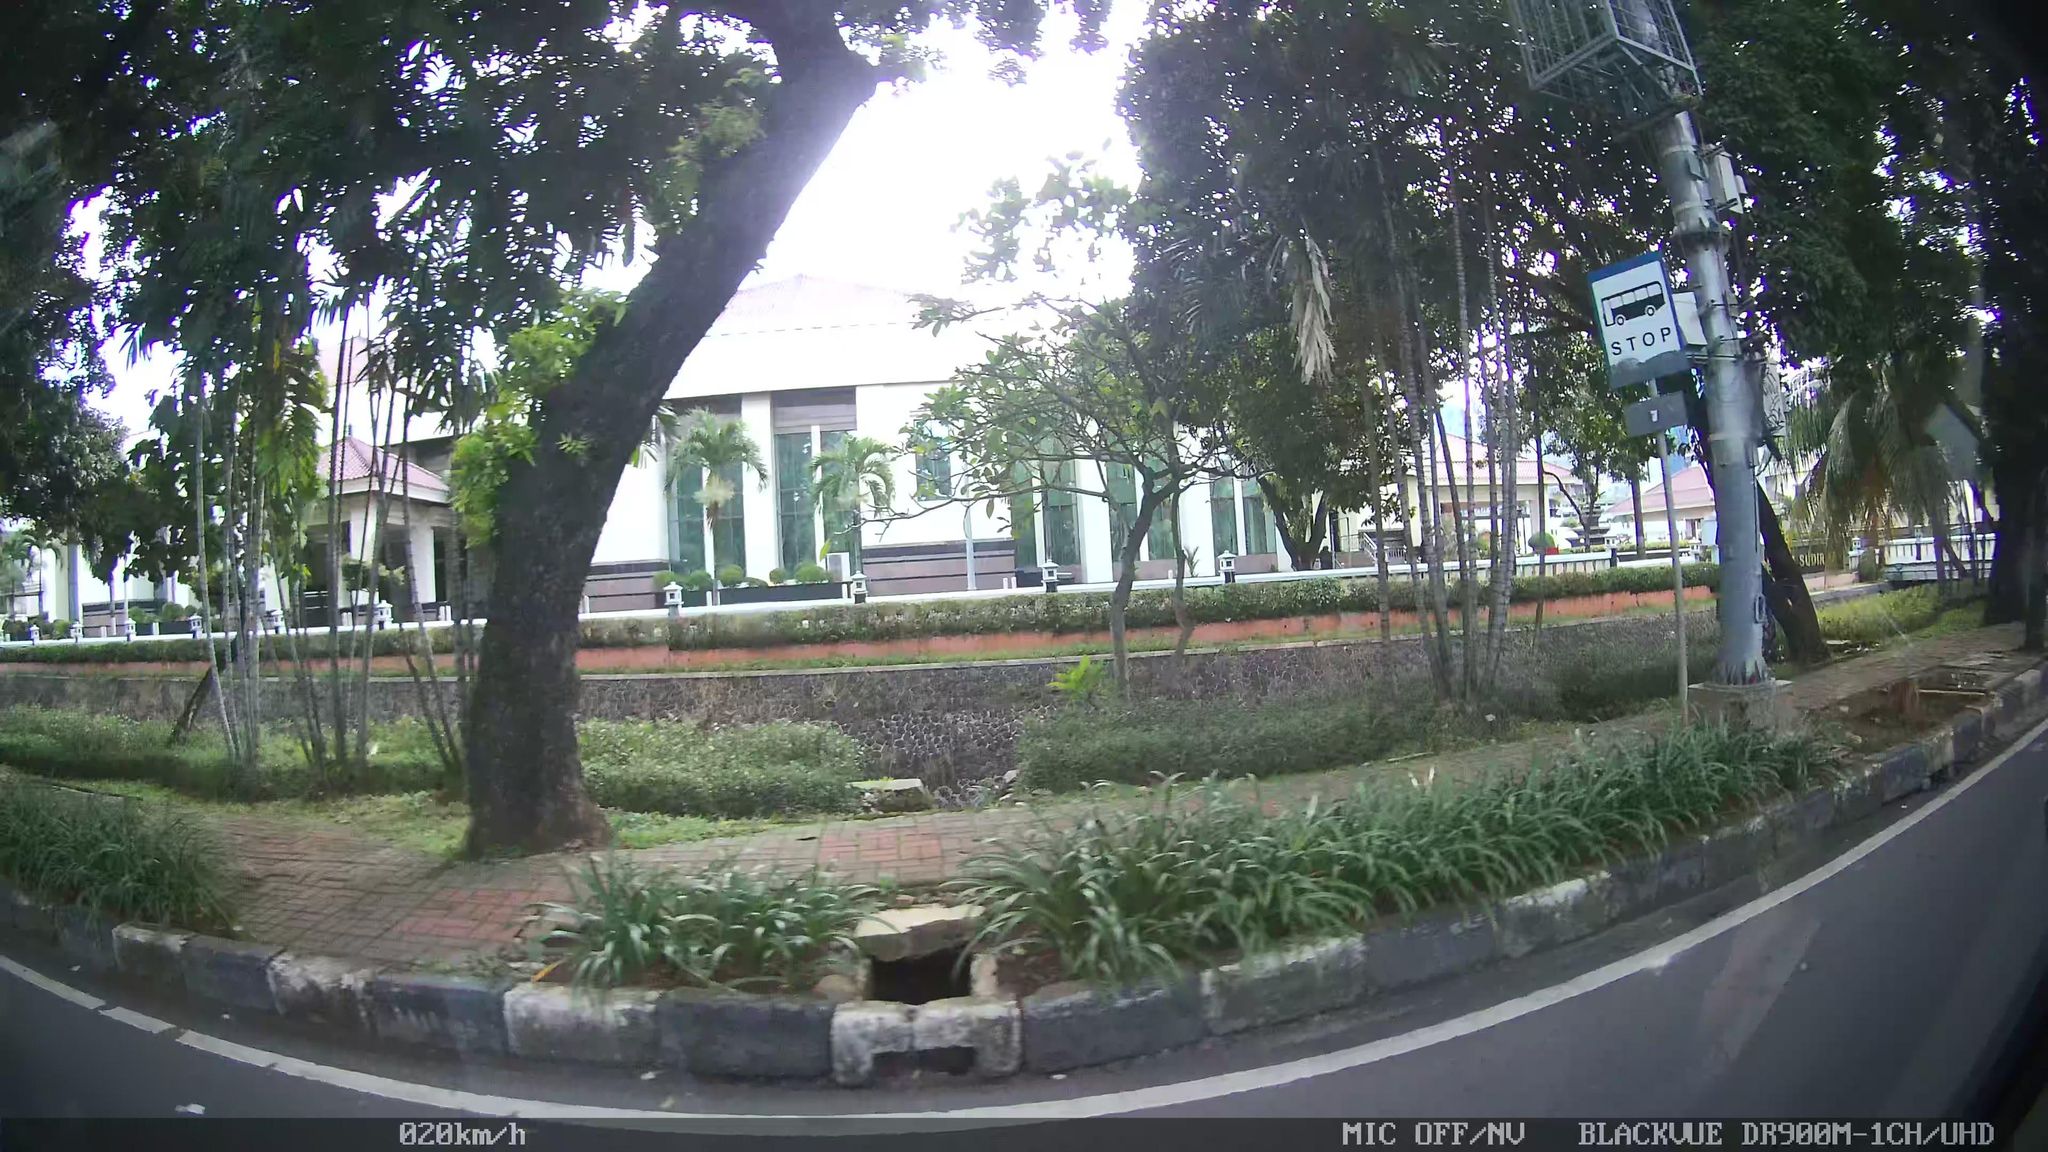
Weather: clear
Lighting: day
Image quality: good
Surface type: walking surface
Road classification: primary
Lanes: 2
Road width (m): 5
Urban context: urban centre
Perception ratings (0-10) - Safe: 6.07, Lively: 5.57, Beautiful: 5.63, Boring: 5.58, Depressing: 5.85, Wealthy: 3.33